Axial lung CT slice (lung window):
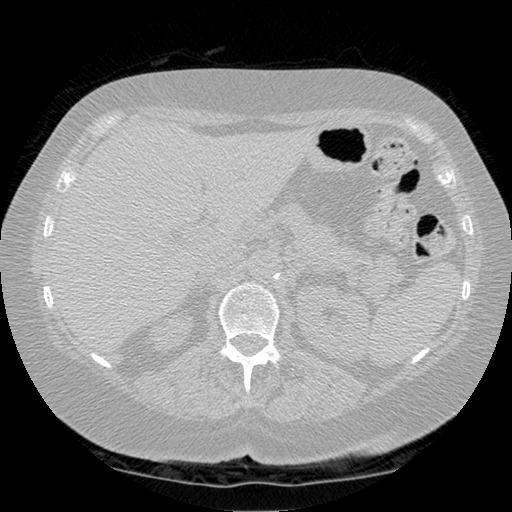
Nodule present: no